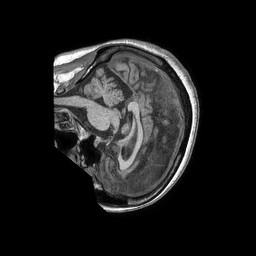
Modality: T1w
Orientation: sagittal
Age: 78
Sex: female
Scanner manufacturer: philips
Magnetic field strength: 1.5 T
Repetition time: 0.007898 s
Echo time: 0.003689 s